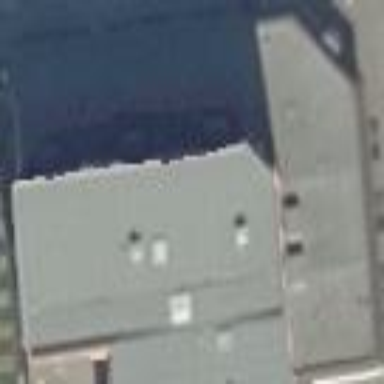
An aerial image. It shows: Flat-roofed kindergarten building.